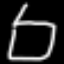
Label: square